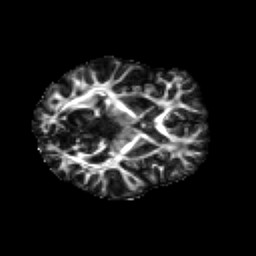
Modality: FA
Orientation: axial
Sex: female
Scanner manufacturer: siemens
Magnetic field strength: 3 T
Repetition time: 5 s
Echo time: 0.071 s